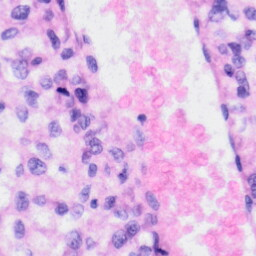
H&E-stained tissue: Liver